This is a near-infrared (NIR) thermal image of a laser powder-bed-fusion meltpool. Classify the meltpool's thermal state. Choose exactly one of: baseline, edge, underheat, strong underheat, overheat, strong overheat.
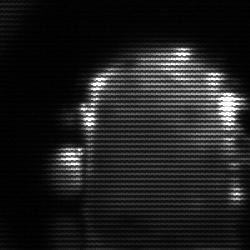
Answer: baseline